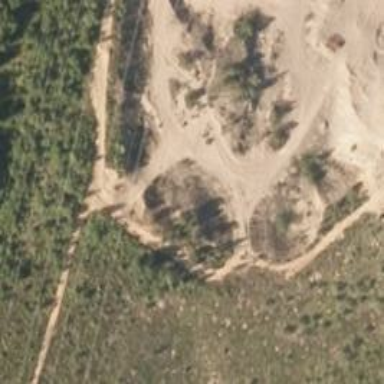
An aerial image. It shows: Track road.